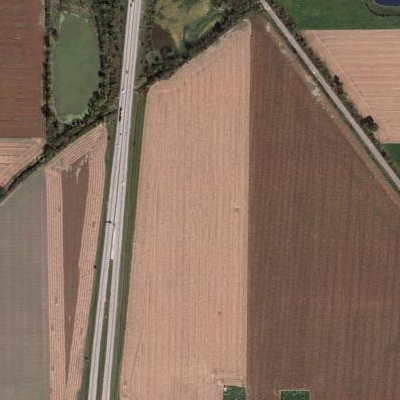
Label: Field